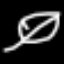
Label: leaf